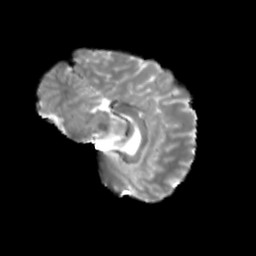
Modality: T2w
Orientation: sagittal
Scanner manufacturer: siemens
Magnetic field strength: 3 T
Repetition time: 4 s
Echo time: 0.0594 s